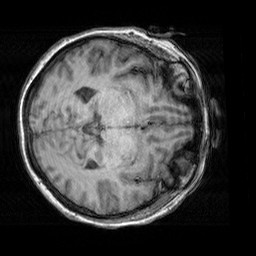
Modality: T1w
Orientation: axial
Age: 53
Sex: female
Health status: healthy
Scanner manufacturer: siemens
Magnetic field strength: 3 T
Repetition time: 2.3 s
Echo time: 0.00303 s